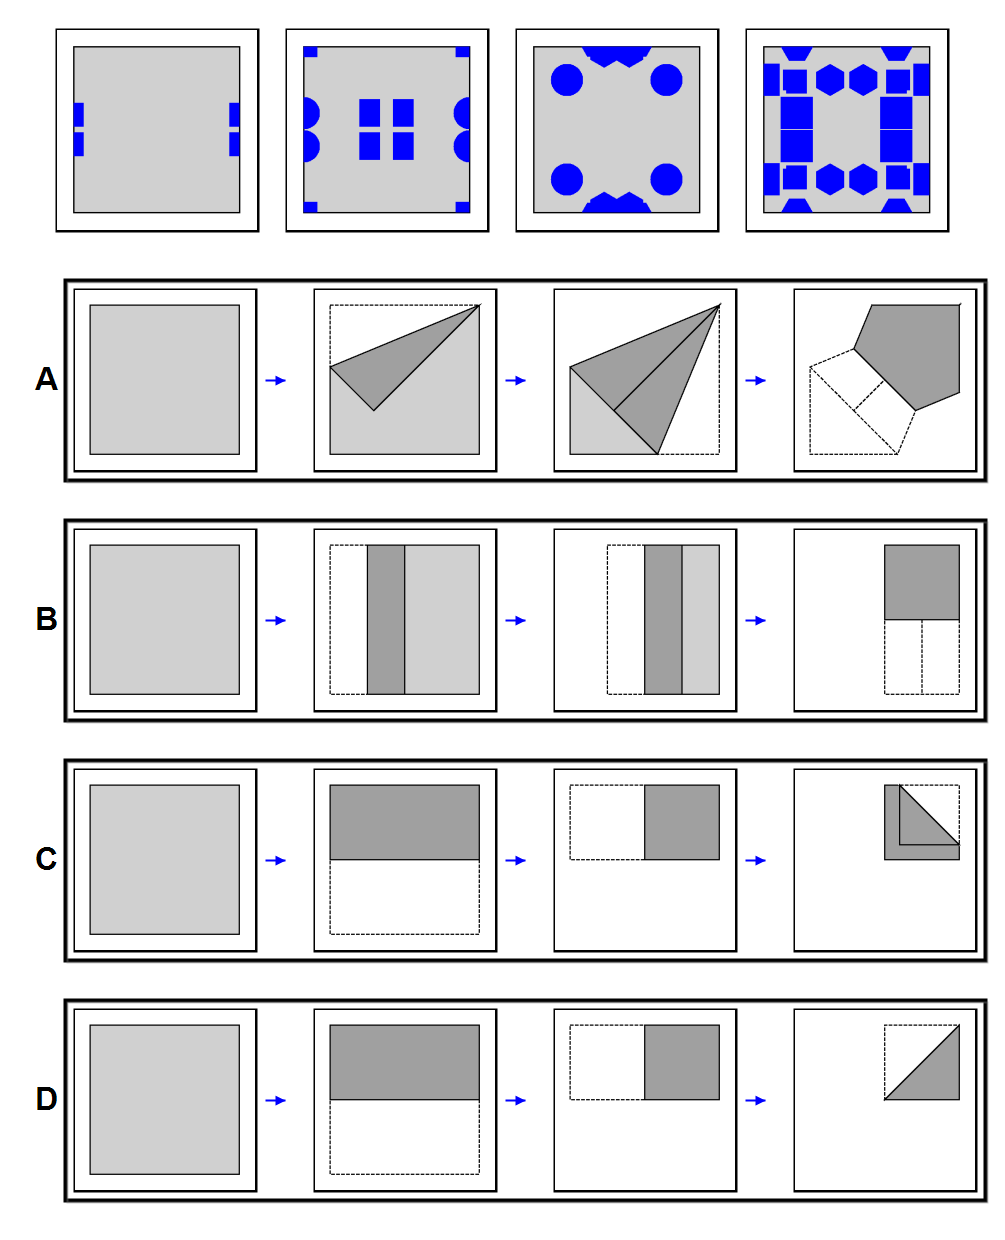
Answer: C